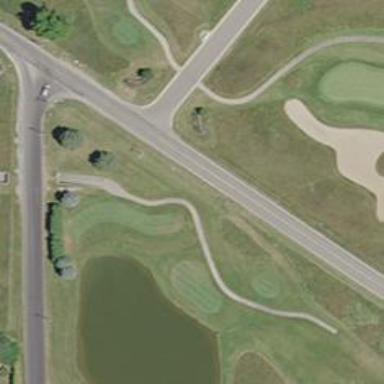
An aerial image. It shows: Path for both road and golf.